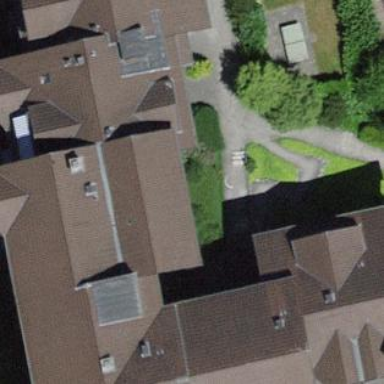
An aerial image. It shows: Image showing building with apartments.